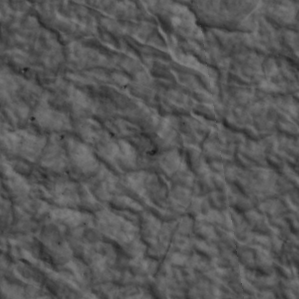
Label: non_frost